Current action and preconditions to check: path_clear

Your task: For each precondition in the list above, predict whether it will hold at this action.

Consider the current scene as observed from the mobile robot's camera, and analyze the predicted future states of all dynamic agents (e.g., people, animals, vehicles, or any moving entities) within the NEXT SECOND.

IMPORTANT: Only answer "very likely" if you are absolutely certain—based on strong, clear evidence—that a dynamic agent will violate the precondition in the predicted future state. Do NOT answer "very likely" for unlikely, ambiguous, or low-probability risks.

Ask yourself for each precondition: Is there a high probability, with clear and convincing evidence, that the predicted future states of any dynamic agent will interfere with the predicted future state of the currently executing action within the NEXT SECOND, causing that precondition to fail?

Assess the risk level based on these predictions. Use "likely" or "very likely" if motions create a clear risk of interference.

Use "neutral" or "improbable" if agents are nearby but their predicted paths are clearly diverging or non-conflicting.

Failure Risk Categories: "very improbable", "improbable", "neutral", "likely", "very likely"

Answer Format: Output ONLY the probability_of_failure value from these categories: "very improbable", "improbable", "neutral", "likely", "very likely"

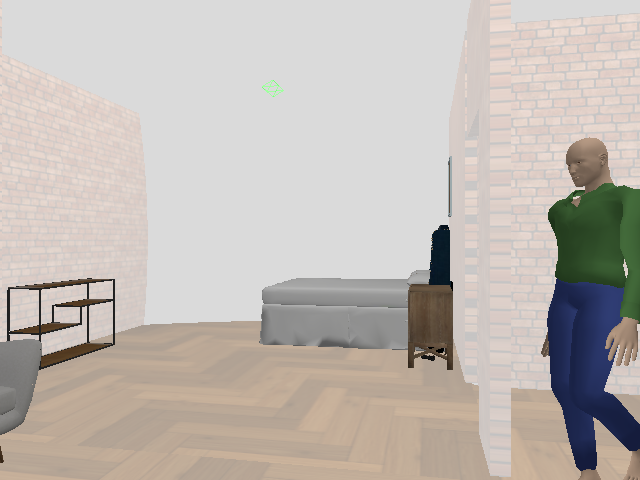

Answer: neutral